Question: '''
x1 = [1, 2, 3, 4, 5, 6]
y1 = [6, 5, 4, 3, 2, 1]
fig = plt.figure()
ax = fig.add_subplot(211)
ax.step(x1, y1, alpha=0.8, linewidth=2, color="b", linestyle="--", label="test")
'''

Why the linestyle parameter doesn't effect this plot? And how to make it work?
The documentation mentions "Additional keyword args to step() are the same as those for plot()." <URL>
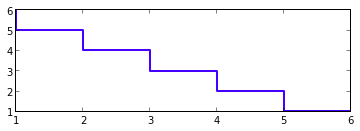
Answer: What version of matplotlib are you using?
This is a bug/interface issue (<URL> that was fixed in 1.3.0.
If you can not upgrade, see the work-around at
<URL>.